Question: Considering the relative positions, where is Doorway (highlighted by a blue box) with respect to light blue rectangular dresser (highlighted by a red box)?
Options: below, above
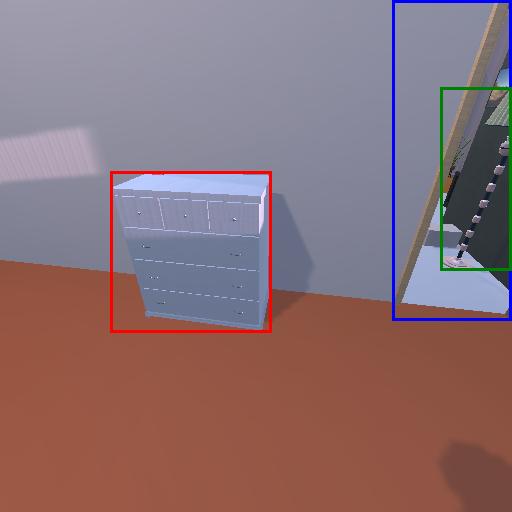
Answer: below